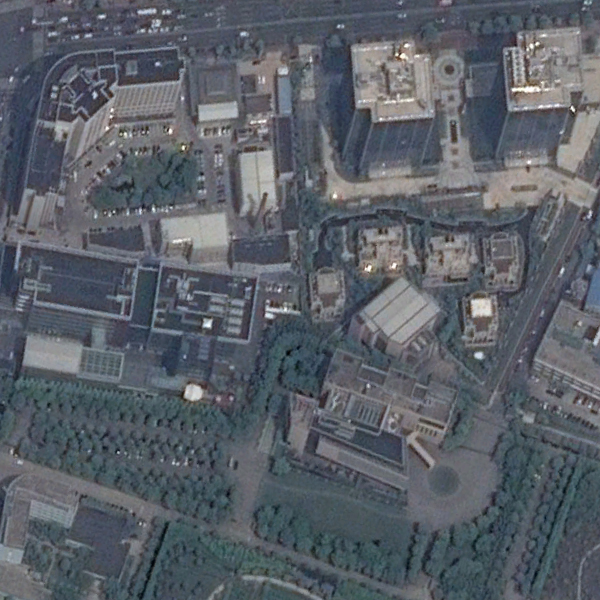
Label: Commercial